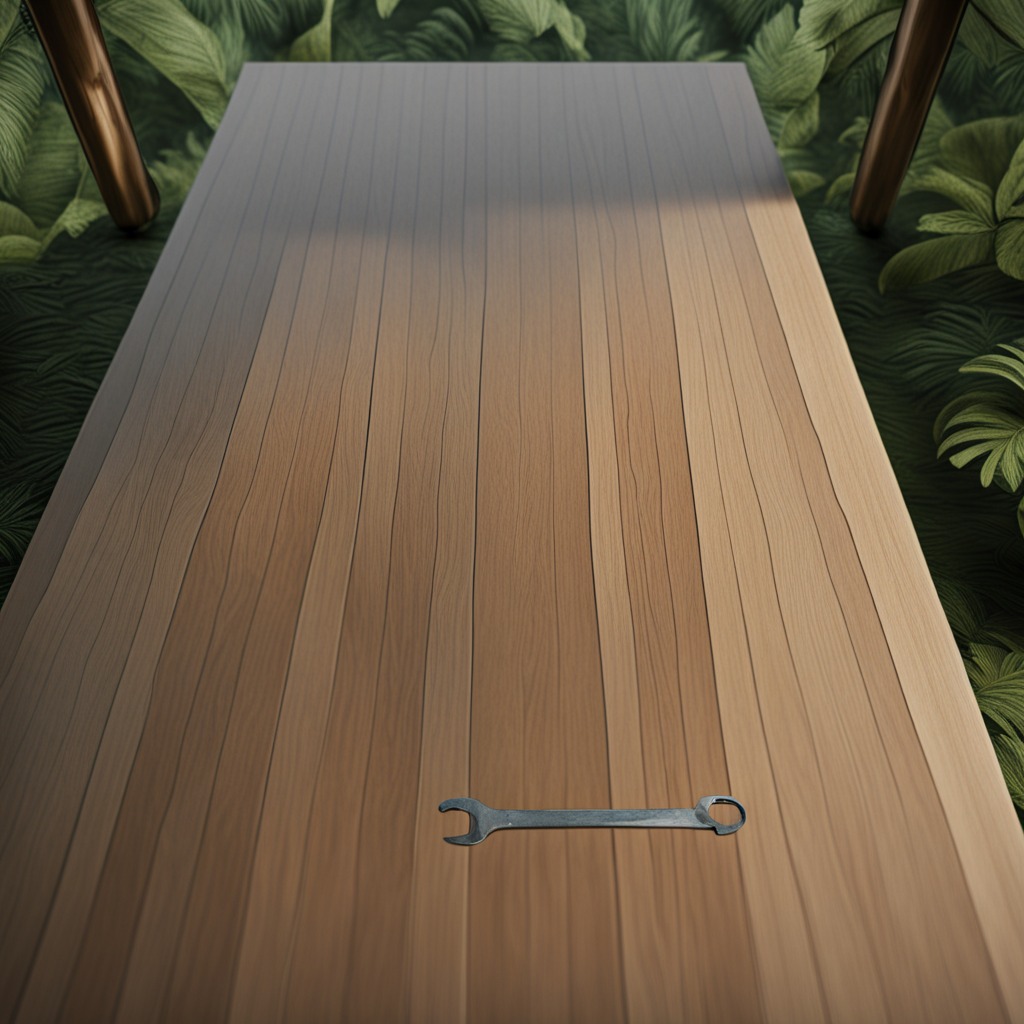
An wrench is lying on the wooden table inside a jungle field workshop tent.